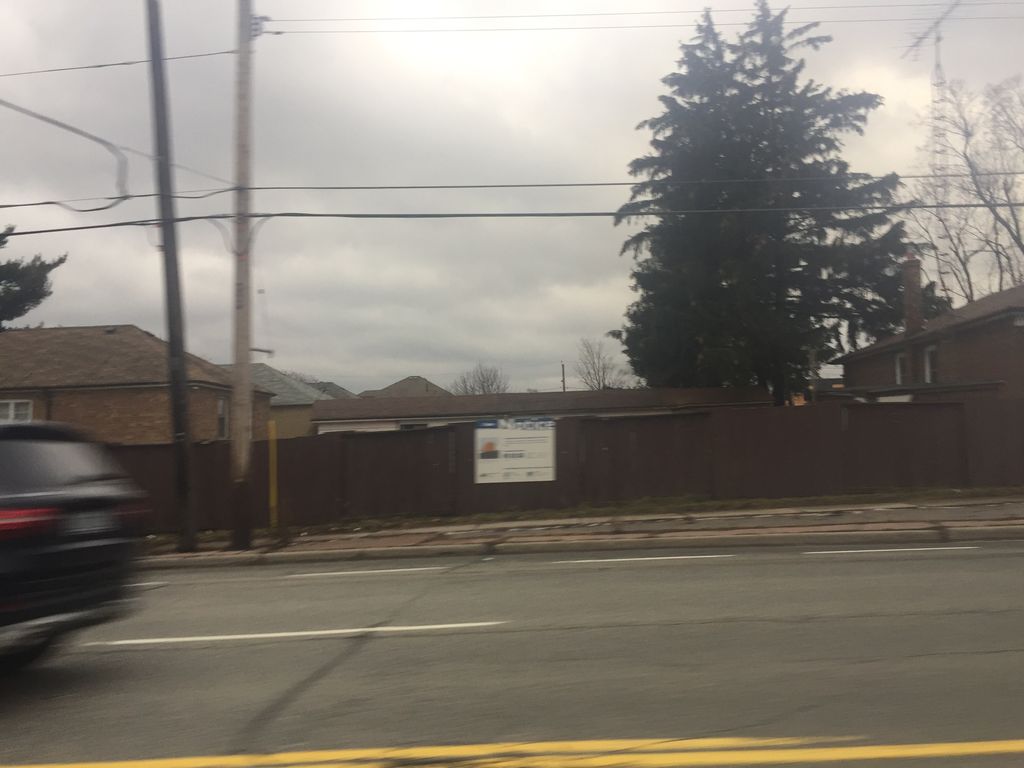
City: toronto